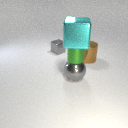
small green metal cylinder above large gray metal sphere